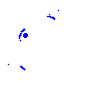
Particle: pion